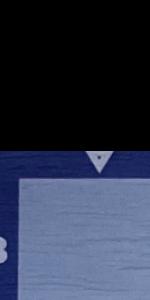
Label: Empty